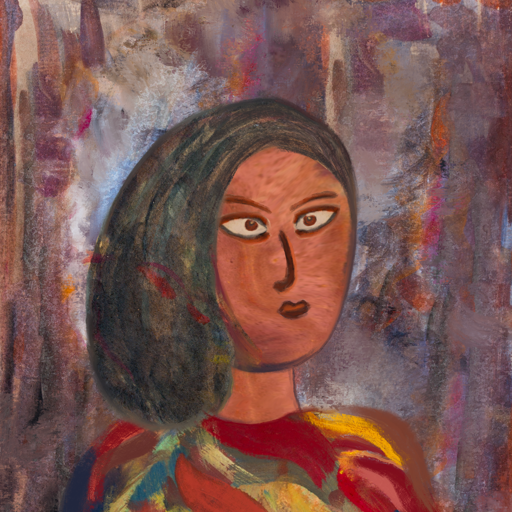
Background: Hypocrite, Head And Neck Side: Mother_And_Son_Mother, Face Side: Roy_Bahadur, Bust: Mother_And_Son_Son, Hair Side: Gypsy_Mother, Head Accessory: Blank, Second Necklace: Blank, Necklace: Blank, Baby: Blank